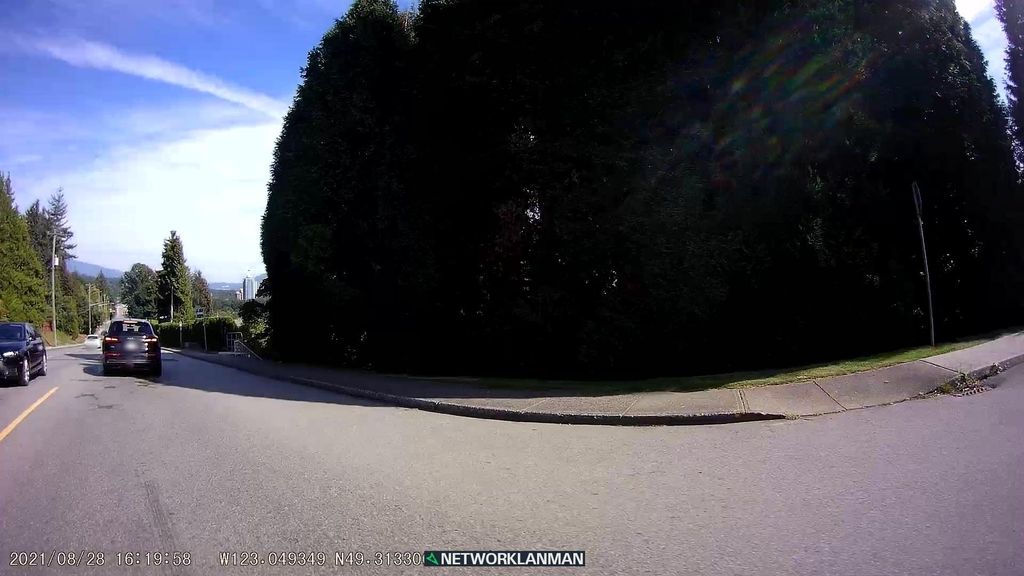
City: vancouver